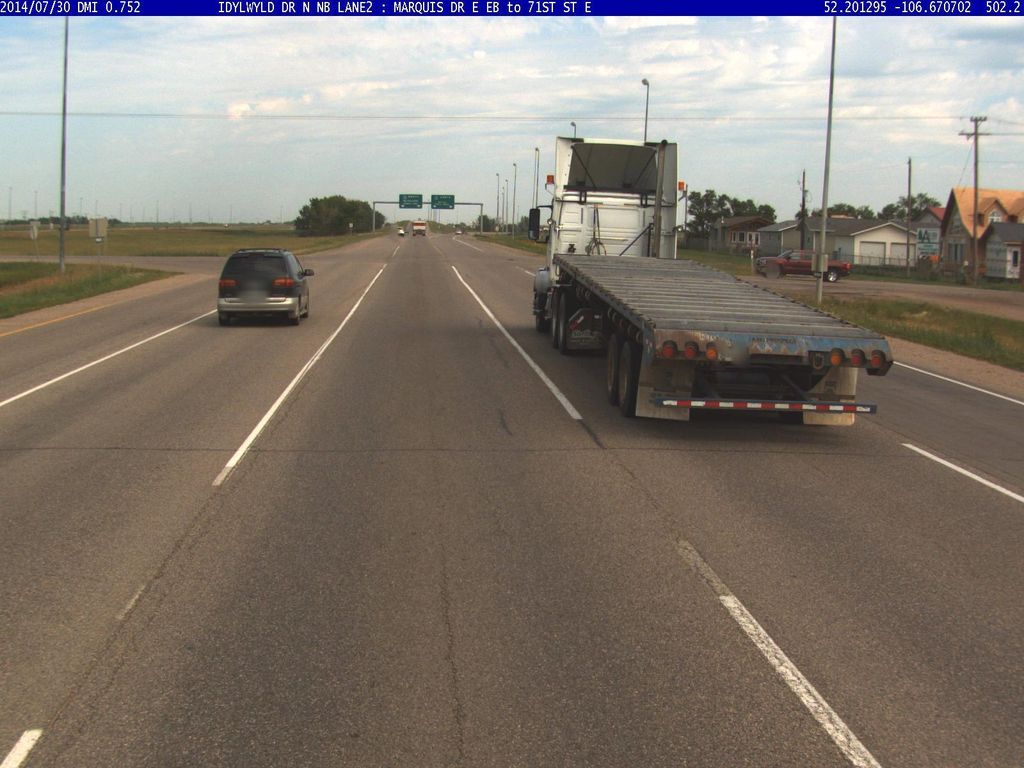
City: saskatoon